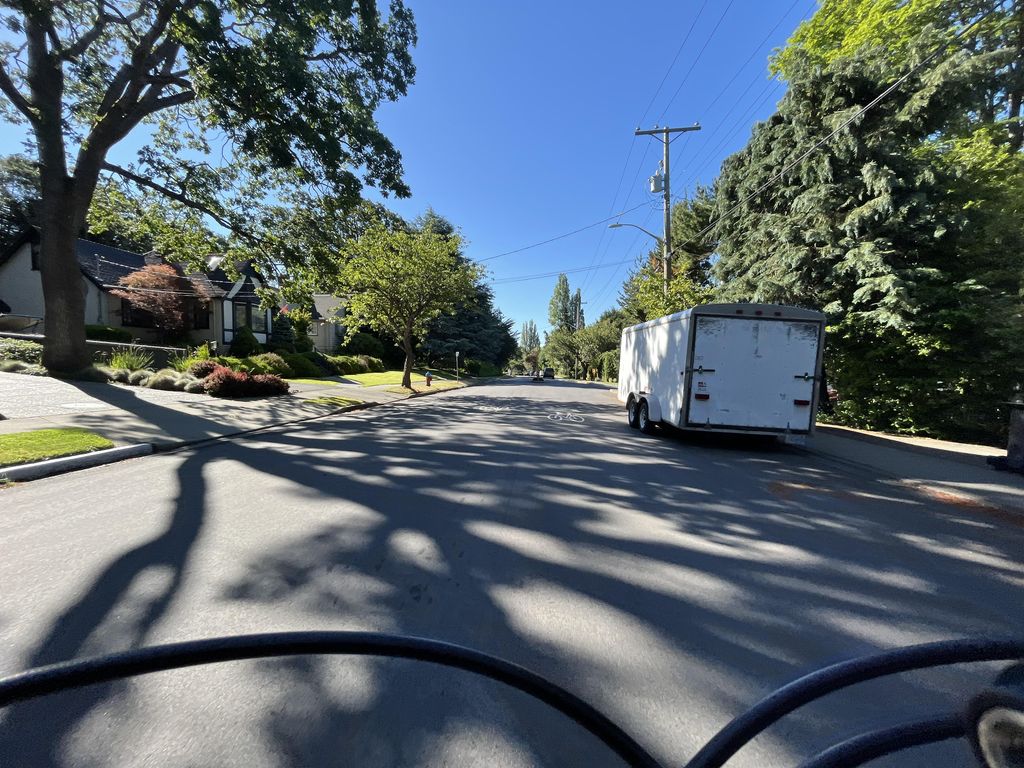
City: victoria